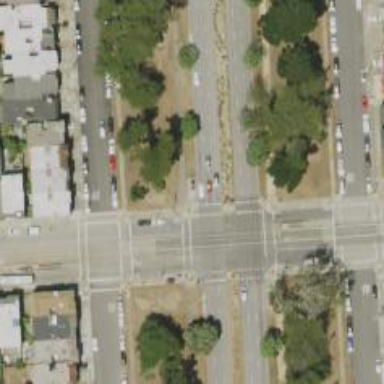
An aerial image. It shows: Tertiary road with asphalt surface. There is separate sidewalk along the road.